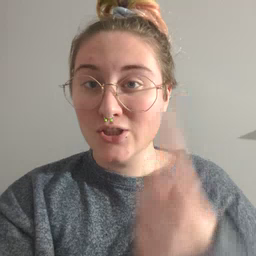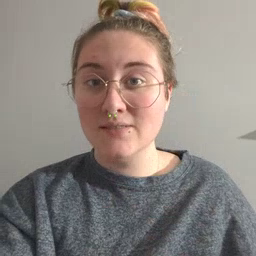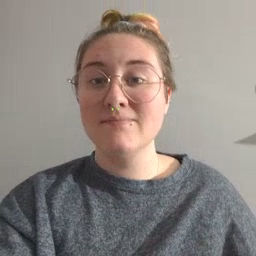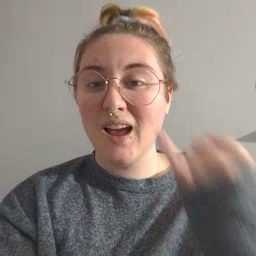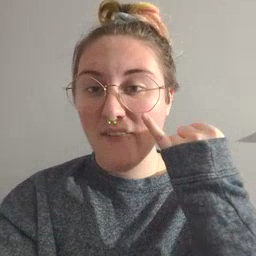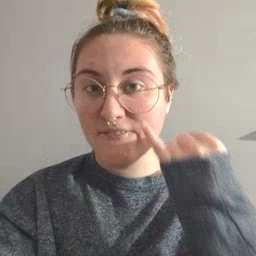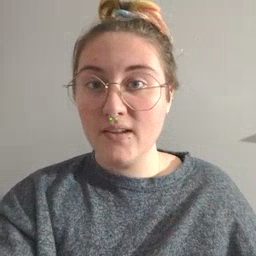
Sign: if